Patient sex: M
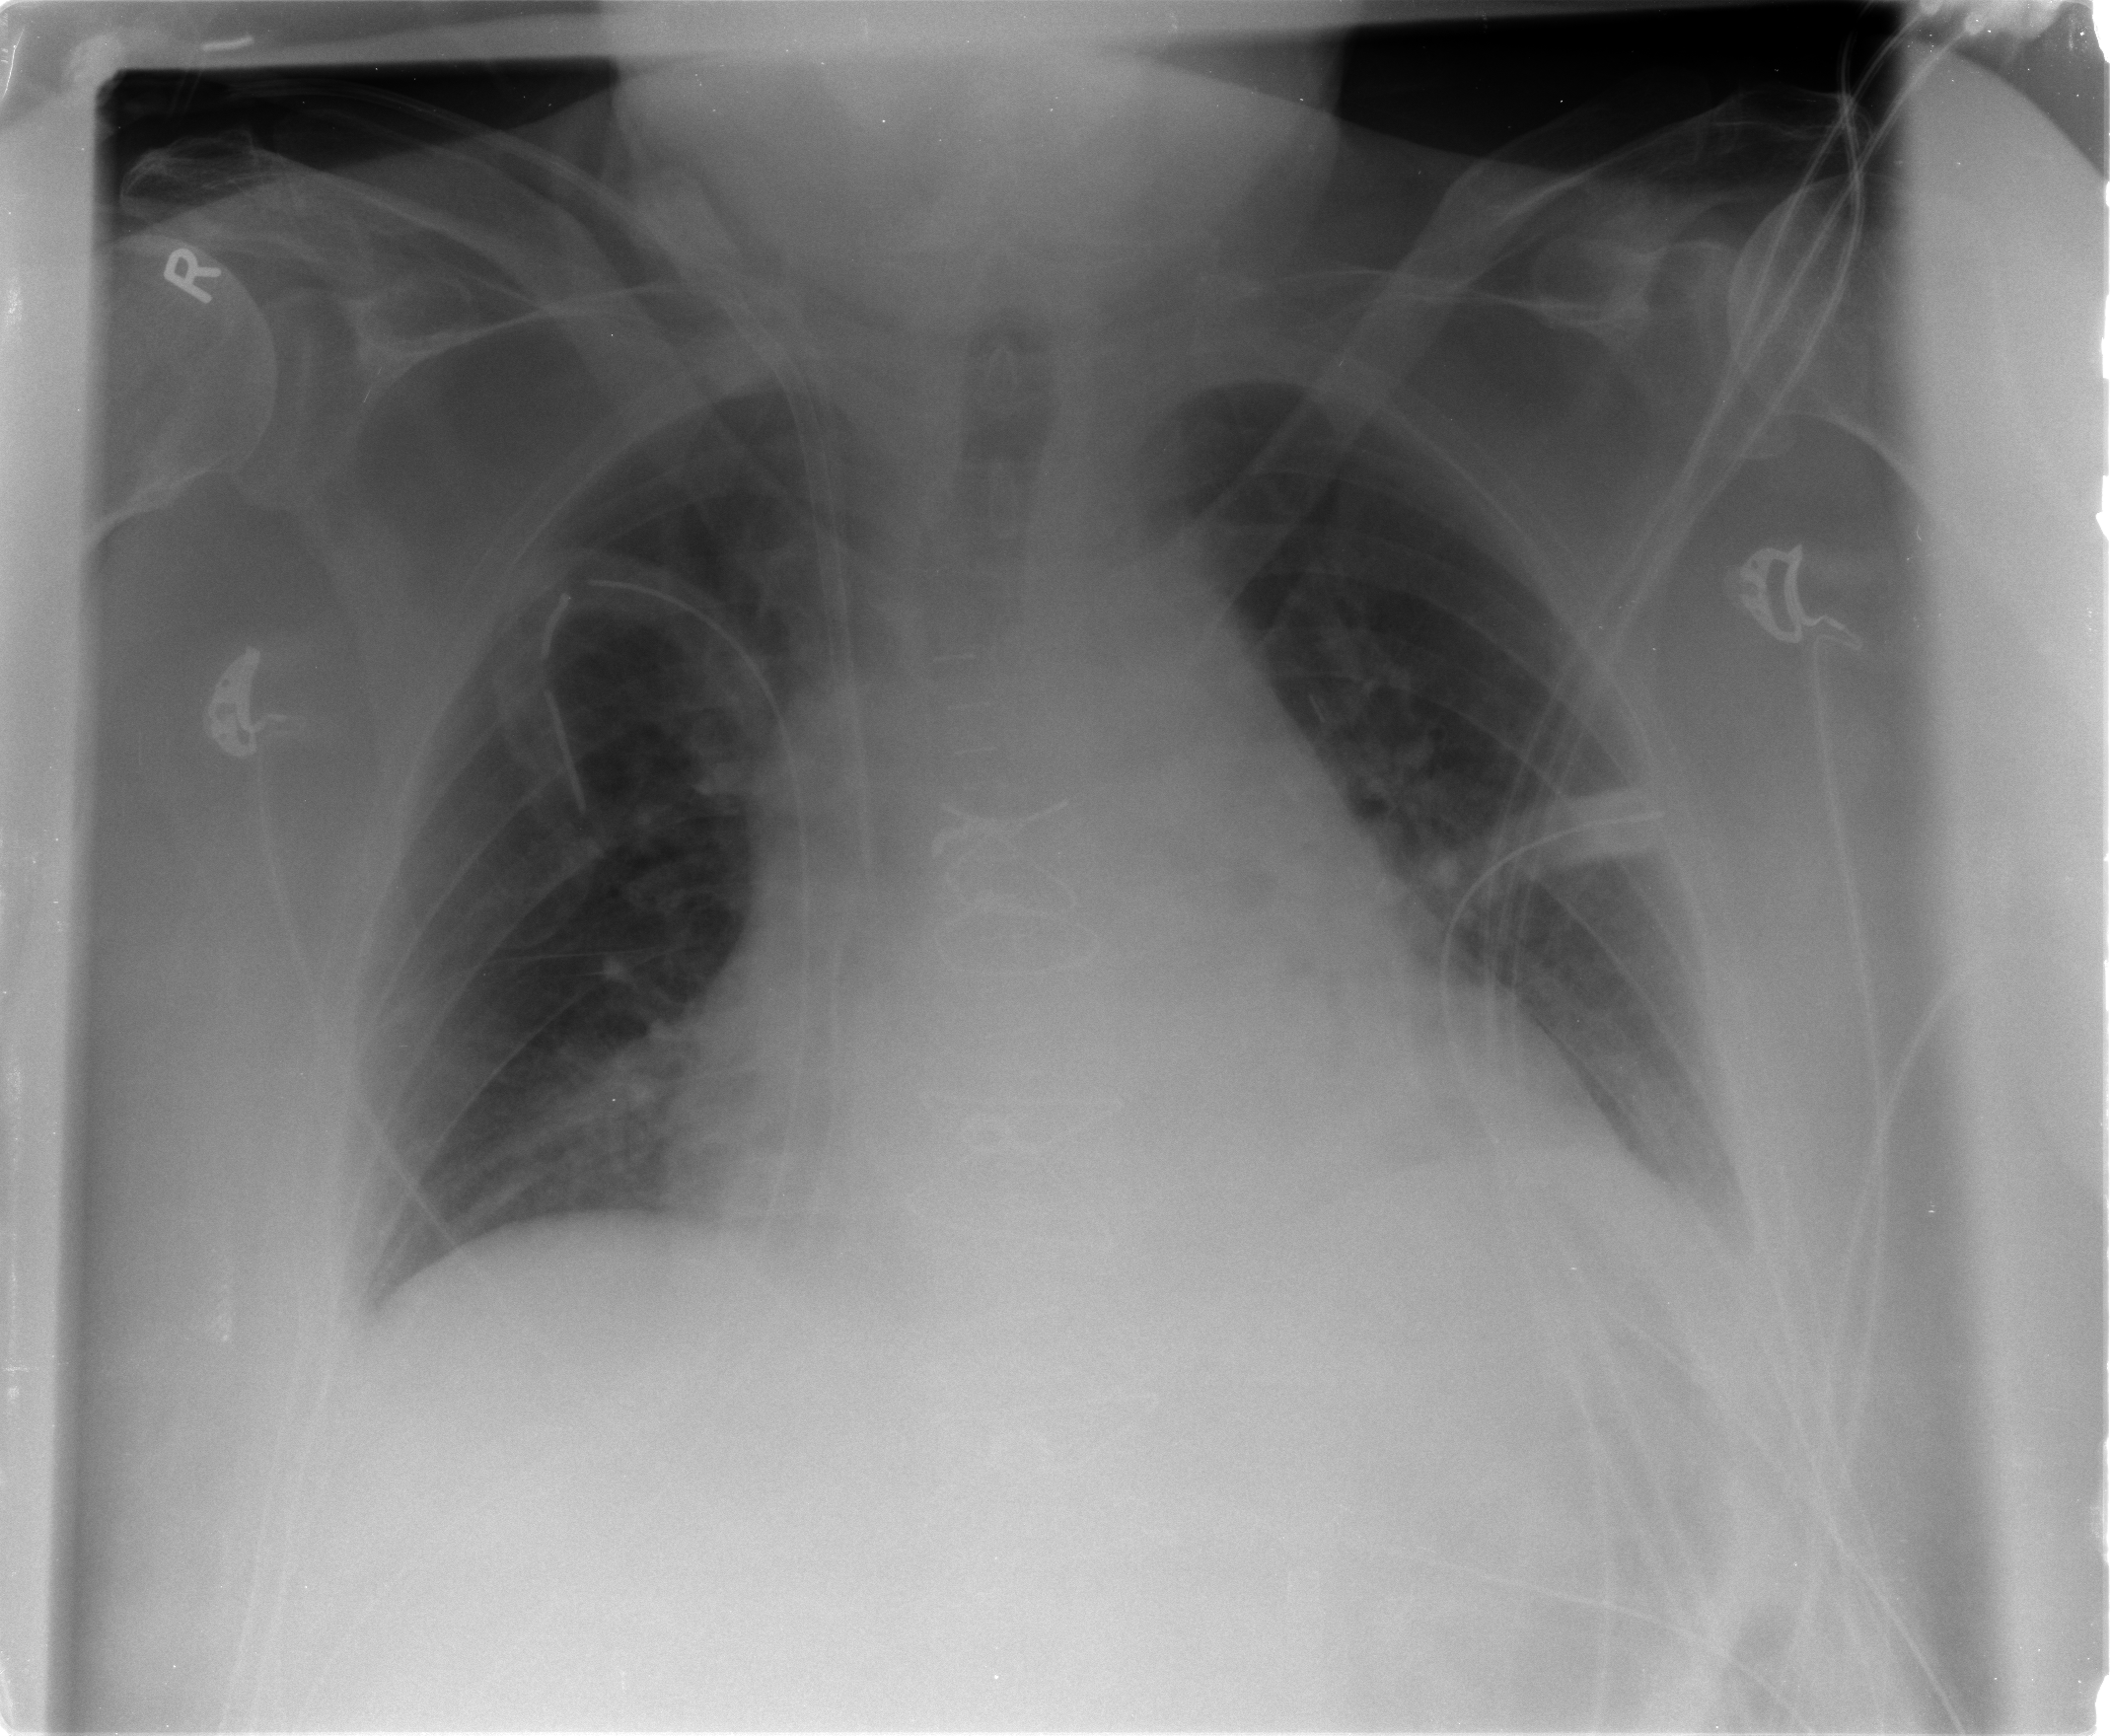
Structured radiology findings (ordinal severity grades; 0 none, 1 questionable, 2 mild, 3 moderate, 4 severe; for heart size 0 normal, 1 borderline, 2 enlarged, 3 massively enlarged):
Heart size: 2
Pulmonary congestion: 1
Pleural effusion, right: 0
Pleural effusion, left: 1
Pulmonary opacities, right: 0
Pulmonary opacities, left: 0
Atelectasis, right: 0
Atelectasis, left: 1